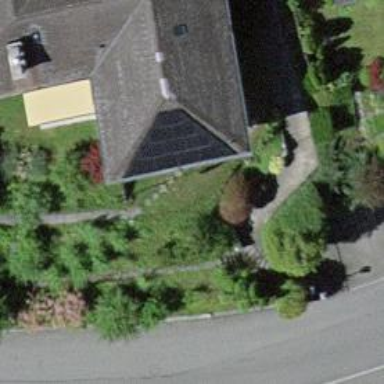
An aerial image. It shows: Path.